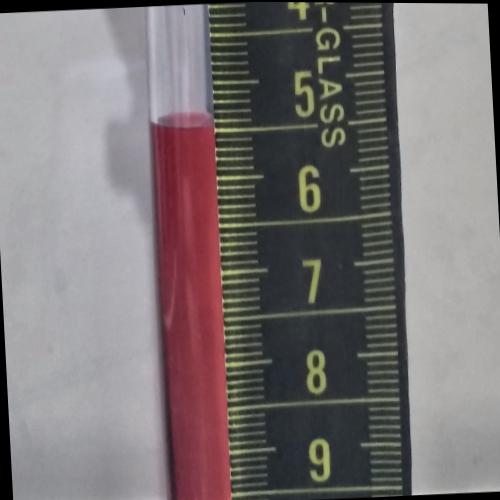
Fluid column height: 5.5 cm